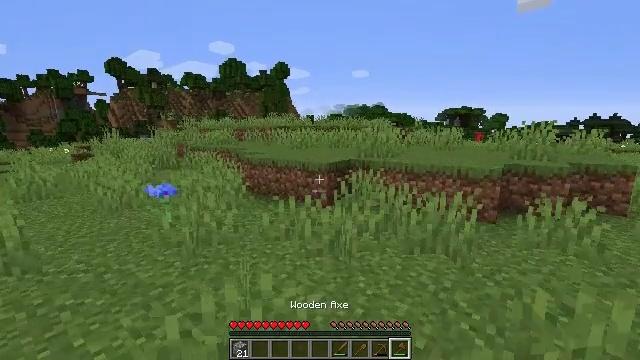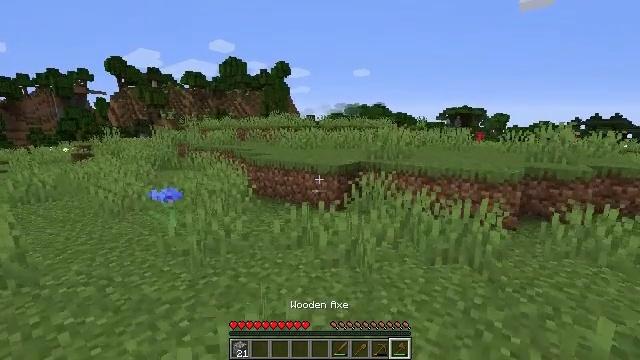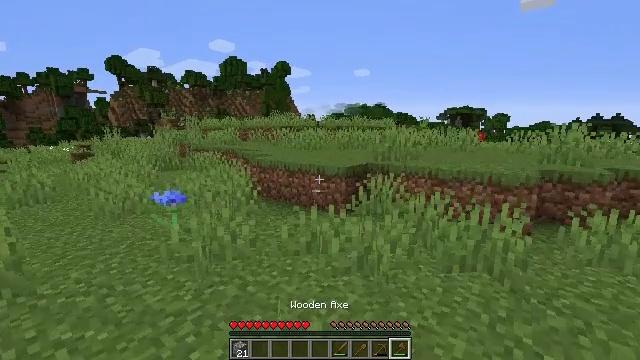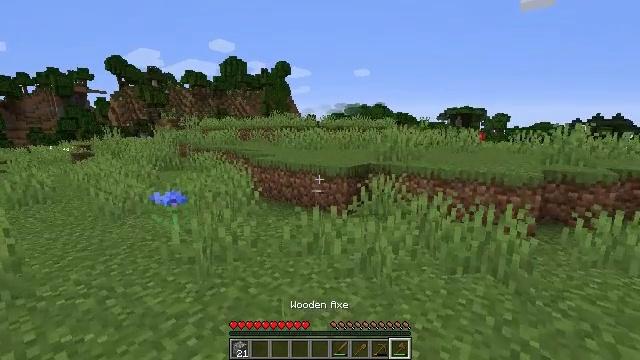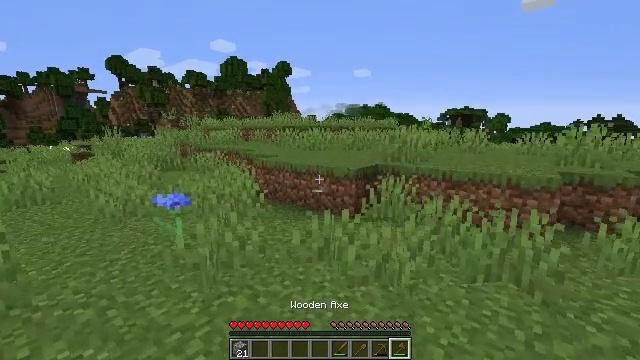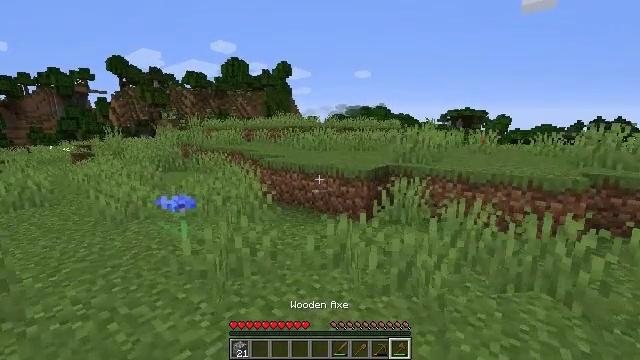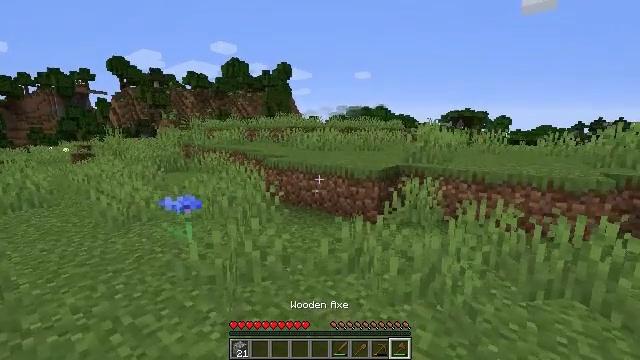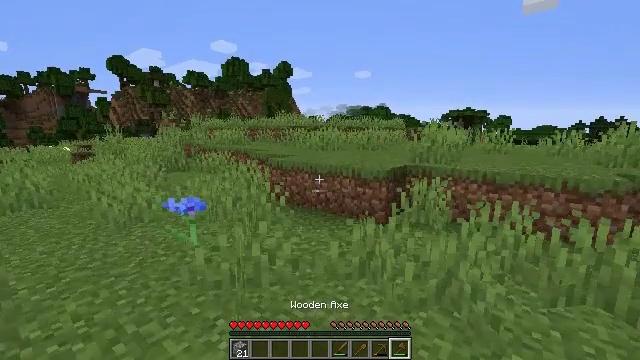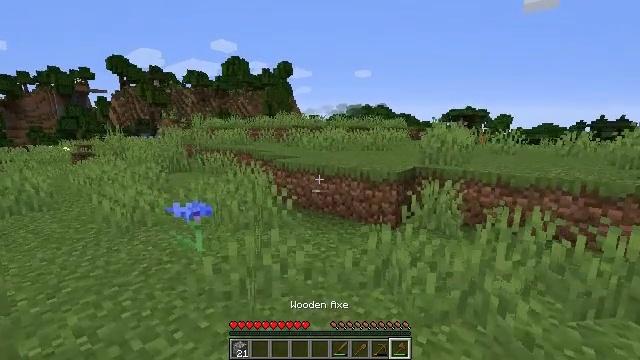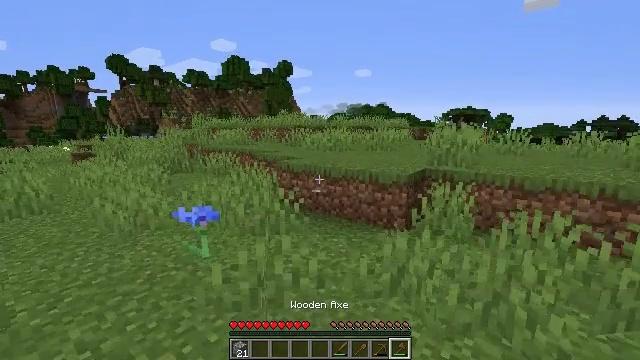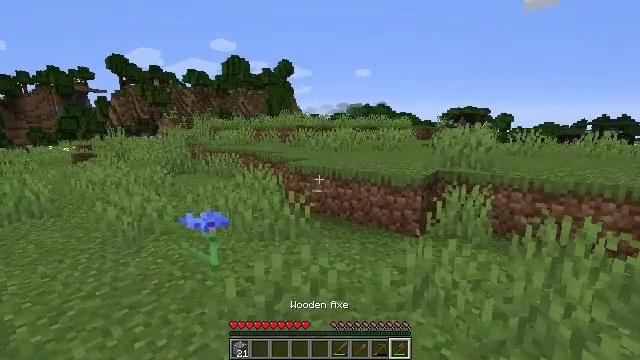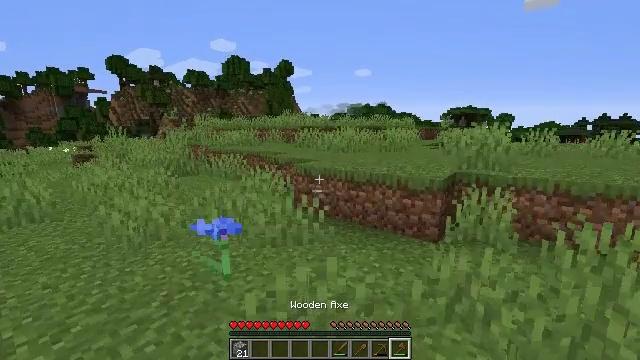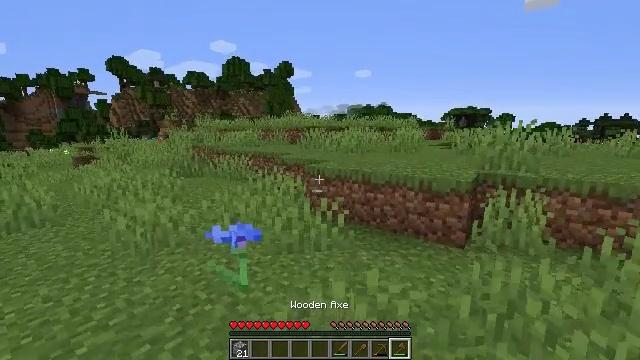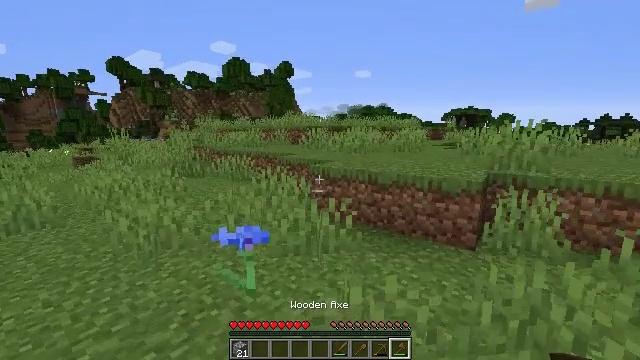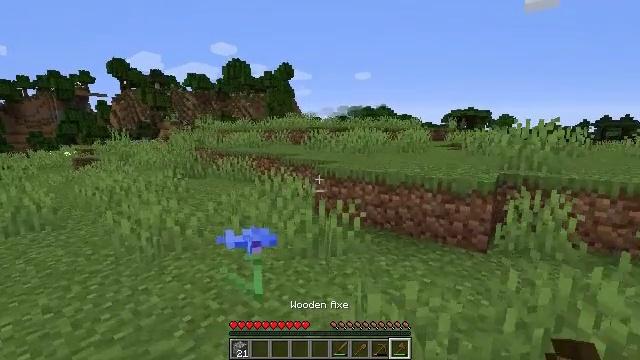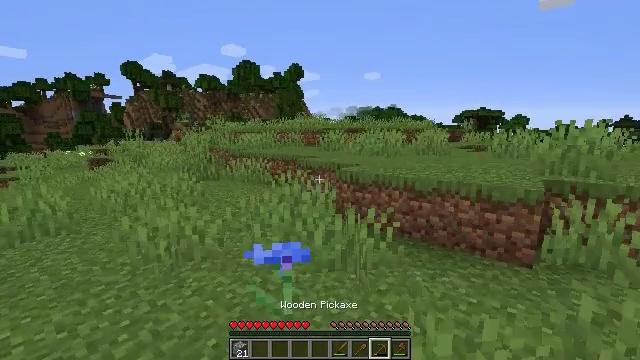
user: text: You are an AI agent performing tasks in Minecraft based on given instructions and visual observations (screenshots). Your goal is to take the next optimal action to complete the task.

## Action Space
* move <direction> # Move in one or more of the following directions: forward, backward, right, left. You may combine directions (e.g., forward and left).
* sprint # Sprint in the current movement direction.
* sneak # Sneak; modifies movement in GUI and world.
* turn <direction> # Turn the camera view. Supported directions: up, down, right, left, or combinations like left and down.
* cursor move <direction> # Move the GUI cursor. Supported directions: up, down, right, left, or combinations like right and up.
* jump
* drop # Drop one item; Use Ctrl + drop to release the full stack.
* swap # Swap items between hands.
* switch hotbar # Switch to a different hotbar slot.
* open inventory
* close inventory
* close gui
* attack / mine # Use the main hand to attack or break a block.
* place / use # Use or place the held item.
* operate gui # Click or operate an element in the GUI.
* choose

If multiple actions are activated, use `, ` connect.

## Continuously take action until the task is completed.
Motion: motion action
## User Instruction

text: Break the tree to get oak logs.
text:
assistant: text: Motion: move forward and move left
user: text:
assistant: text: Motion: move forward and move left
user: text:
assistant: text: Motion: move forward and move left
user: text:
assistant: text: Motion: move forward and move left
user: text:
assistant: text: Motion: move forward and move left
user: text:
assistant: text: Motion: move forward and move left
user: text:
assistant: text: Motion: move forward and move left
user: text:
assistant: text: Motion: move forward and move left
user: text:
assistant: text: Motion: move forward and move left
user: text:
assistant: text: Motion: move forward and move left
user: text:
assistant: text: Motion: move forward and move left
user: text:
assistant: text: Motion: move forward and move left
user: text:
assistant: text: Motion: move forward and move left
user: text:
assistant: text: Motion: move forward and move left
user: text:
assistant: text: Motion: move forward and move left, turn left
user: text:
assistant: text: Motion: move forward and move left, turn right
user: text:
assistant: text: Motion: move forward and move left, turn right and up
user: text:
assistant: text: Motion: move forward and move left
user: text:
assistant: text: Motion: move forward, turn left
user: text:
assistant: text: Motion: move forward, turn left and down
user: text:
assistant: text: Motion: move forward, turn left and down
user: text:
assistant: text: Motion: move forward, turn left
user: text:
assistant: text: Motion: move forward, turn left
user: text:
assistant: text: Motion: move forward, turn left
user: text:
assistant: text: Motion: move forward, turn left
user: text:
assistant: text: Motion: move forward, turn left
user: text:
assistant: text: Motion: move forward
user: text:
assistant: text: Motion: move forward
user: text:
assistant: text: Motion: move forward
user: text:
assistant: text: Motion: move forward